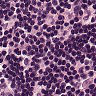
Metastatic tissue present: no